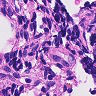
Metastatic tissue present: no